Question: I am implementing ActionBarSherlock. I have disabled icon and title. But still my items are not taking that space.
I have used
'''
getSupportActionBar().setDisplayShowTitleEnabled(false);
getSupportActionBar().setDisplayShowHomeEnabled(false);
getSupportActionBar().setDisplayHomeAsUpEnabled(false);
'''
Icon and title are disappeared. But that space is not filled up with my items. I have 5 items like
'''
<item android:id="@+id/Clear"
android:title="Clear"
android:showAsAction="ifRoom"></item>
<item android:id="@+id/load"
android:title="Load"
android:showAsAction="ifRoom"></item>
<item android:id="@+id/Undo"
android:title="Undo"
android:showAsAction="ifRoom"></item>
<item android:id="@+id/save"
android:title="Save"
android:showAsAction="ifRoom"></item>
<item android:id="@+id/settings"
android:title="Settings"
android:showAsAction="ifRoom"></item>
'''
But only 3 of them are being shown. and action bar is not full. It's like

I want all the items to appear in the action bar. what should I do?
EDIT:
I am considering adding tabs to the bar. It gives Run time error. Here is my code for adding tabs (It should be pretty simple but I don't know what am i doing wrong here)
'''
Tab tab = getSupportActionBar().newTab();
protected void onCreate(Bundle savedInstanceState) {
getSupportActionBar().setNavigationMode(ActionBar.NAVIGATION_MODE_TABS);
for (int i = 1; i <= 3; i++) {
tab.setText("Tab " + i);
getSupportActionBar().addTab(tab);
}
}
'''
I think this code should be enough to add tabs to the bar. isn't it?
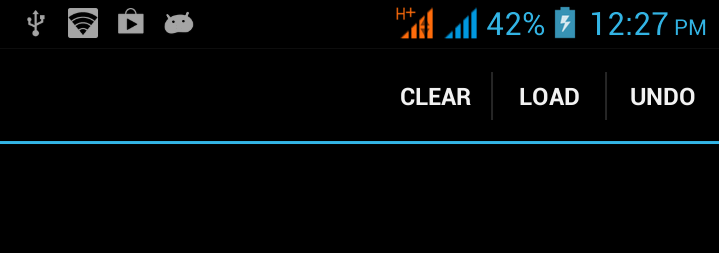
Answer: You can use onPrepareOptionsMen, if you use tabs or viewpager it can allow you to change the buttons according to the tab you are in (just had a switch case):
'''
@Override
public boolean onPrepareOptionsMenu(Menu menu) {
menu.clear();
switch ((int) _viewPager.getCurrentItem()) {
case 0:
getSupportMenuInflater().inflate(R.menu.empty_menu, menu);
break;
case 1:
getSupportMenuInflater().inflate(R.menu.your_menu, menu);
break;
case 2:
getSupportMenuInflater().inflate(R.menu.empty_menu, menu);
break;
}
return super.onPrepareOptionsMenu(menu);
}
'''
Or judte one simple menu
'''
@Override
public boolean onPrepareOptionsMenu(Menu menu) {
menu.clear();
getSupportMenuInflater().inflate(R.menu.your_menu, menu);
return true;
}
'''
You only need to put your items in a menu xml file
*
'''
public class MainActivity extends SherlockFragmentActivity {
private static final String TAG = MainActivity.class.getSimpleName();
private ViewPager _viewPager;
private ActionBar _actionBar;
private Tab _Tab;
private TabsAdapter _tabAdapter;
private int _viewPagerOffScreenLimit = 10;
@Override
protected void onCreate(Bundle savedInstanceState) {
super.onCreate(savedInstanceState);
setContentView(R.layout.activity_main);
_viewPager = (ViewPager) findViewById(R.id.viewpager);
_viewPager.setOffscreenPageLimit(_viewPagerOffScreenLimit);
_tabAdapter = new TabsAdapter(this, _viewPager);
_actionBar = getSupportActionBar();
_actionBar.setTitle(getResources().getString(R.string.app_name));
_actionBar.setNavigationMode(ActionBar.NAVIGATION_MODE_TABS);
_actionBar.setHomeButtonEnabled(true);
_tabAdapter.addTab(_actionBar.newTab().setCustomView(getTabIndicator(getString(R.string.tab), R.drawable.ic_launcher)), FragmentTab.class, null);
}
private View getTabIndicator(String text, int drawable) {
View indicator = _inflater.inflate(R.layout.tabs, null);
((TextView) indicator.findViewById(R.id.tab_title)).setText(text);
((ImageView) indicator.findViewById(R.id.tab_icon)).setImageResource(drawable);
return indicator;
}
public static class TabsAdapter extends FragmentPagerAdapter implements ActionBar.TabListener, ViewPager.OnPageChangeListener {
private final Context mContext;
private final ActionBar mActionBar;
private final ViewPager mViewPager;
private final ArrayList<TabInfo> mTabs = new ArrayList<TabInfo>();
static final class TabInfo {
private final Class<?> clss;
private final Bundle args;
TabInfo(Class<?> _class, Bundle _args) {
clss = _class;
args = _args;
}
}
public TabsAdapter(SherlockFragmentActivity activity, ViewPager pager) {
super(activity.getSupportFragmentManager());
mContext = activity;
mActionBar = activity.getSupportActionBar();
mViewPager = pager;
mViewPager.setAdapter(this);
mViewPager.setOnPageChangeListener(this);
}
public void addTab(ActionBar.Tab tab, Class<?> clss, Bundle args) {
TabInfo info = new TabInfo(clss, args);
tab.setTag(info);
tab.setTabListener(this);
mTabs.add(info);
mActionBar.addTab(tab);
notifyDataSetChanged();
}
@Override
public int getCount() {
return mTabs.size();
}
@Override
public Fragment getItem(int position) {
TabInfo info = mTabs.get(position);
return Fragment.instantiate(mContext, info.clss.getName(), info.args);
}
public void onPageSelected(int position) {
mActionBar.setSelectedNavigationItem(position);
((SherlockFragmentActivity) mContext).supportInvalidateOptionsMenu();
}
public void onTabSelected(Tab tab, FragmentTransaction ft) {
Object tag = tab.getTag();
for (int i = 0; i < mTabs.size(); i++) {
if (mTabs.get(i) == tag) {
mViewPager.setCurrentItem(i);
}
}
}
}
}
'''